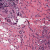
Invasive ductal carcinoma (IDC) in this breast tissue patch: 1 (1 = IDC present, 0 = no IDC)